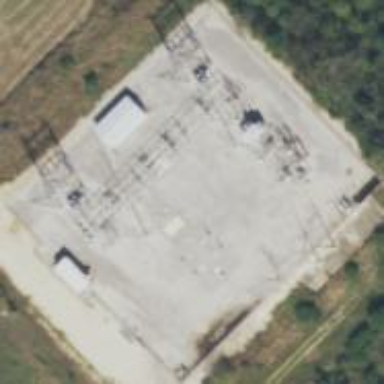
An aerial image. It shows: Outdoor distribution-level power substation enclosed by fence.